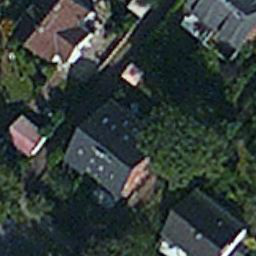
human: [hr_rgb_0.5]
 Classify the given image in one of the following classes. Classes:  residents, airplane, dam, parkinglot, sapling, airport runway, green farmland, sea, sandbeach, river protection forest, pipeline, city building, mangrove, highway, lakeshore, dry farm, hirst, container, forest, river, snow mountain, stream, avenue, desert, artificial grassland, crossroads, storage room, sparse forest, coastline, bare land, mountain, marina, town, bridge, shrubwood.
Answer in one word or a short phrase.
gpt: residents